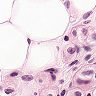
Metastatic tissue present: yes